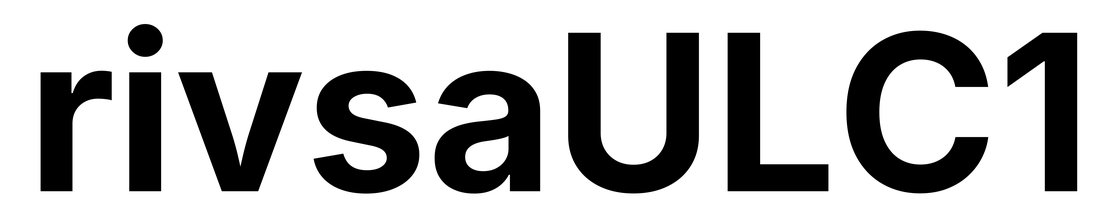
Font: Inter_Bold